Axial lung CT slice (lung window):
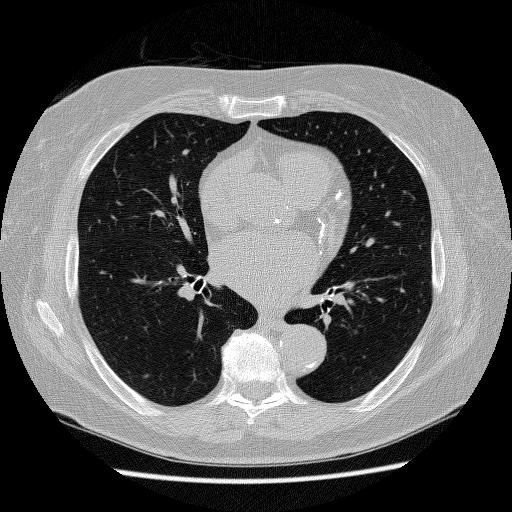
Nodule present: no